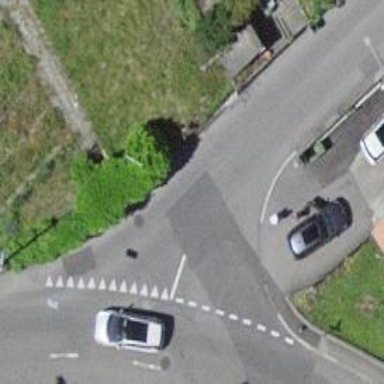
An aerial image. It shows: Unmarked road crossing.